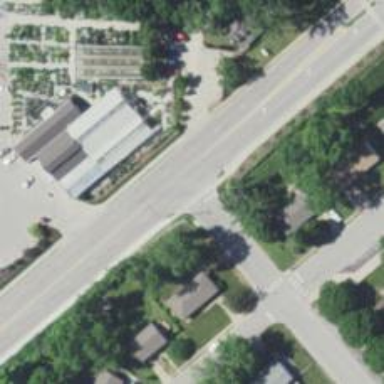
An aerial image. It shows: Marked road crossing.